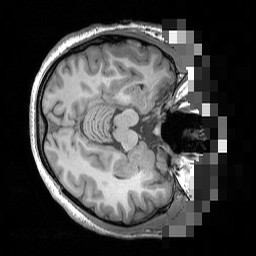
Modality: T1w
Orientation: axial
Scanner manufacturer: siemens
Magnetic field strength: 3 T
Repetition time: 1.5 s
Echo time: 0.00291 s